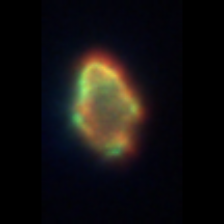
Taxon: Heterocapsa
Group: Dinoflagellates